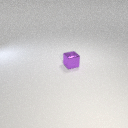
small purple metal cube